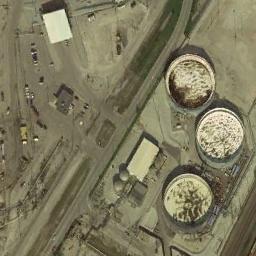
Label: storage tanks